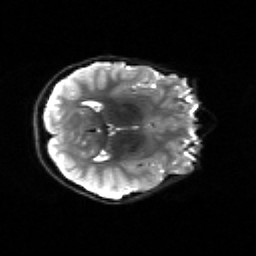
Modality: sbref
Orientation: axial
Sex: male
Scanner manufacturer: siemens
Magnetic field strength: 3 T
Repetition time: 5 s
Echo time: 0.071 s